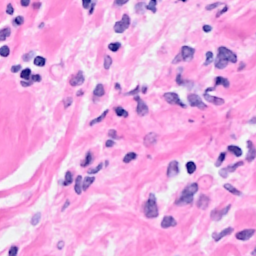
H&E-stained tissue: Breast